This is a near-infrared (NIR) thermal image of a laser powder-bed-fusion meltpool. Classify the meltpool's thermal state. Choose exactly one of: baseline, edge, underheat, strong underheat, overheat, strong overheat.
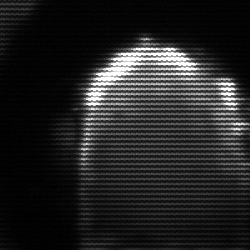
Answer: baseline